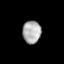
Tissue: lung
Cell type: Epithelial cells
Senescence score: 0.2113
Nuclear area (px): 408
Mean DAPI intensity: 172.115